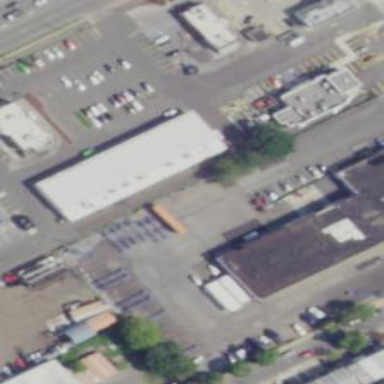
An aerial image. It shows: Retail building.